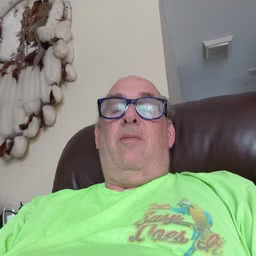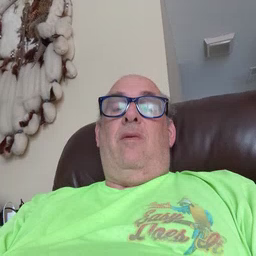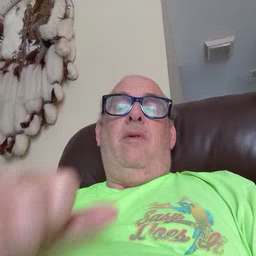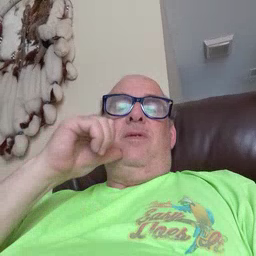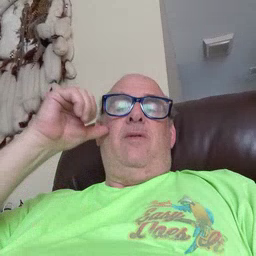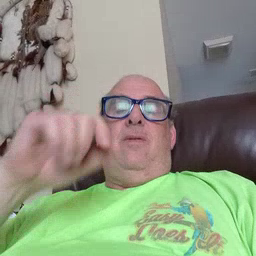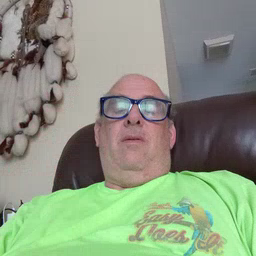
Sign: yesterday